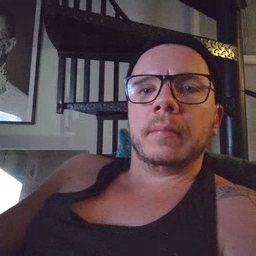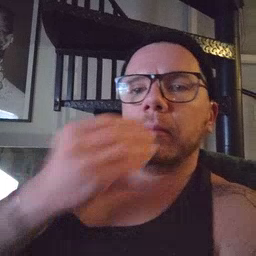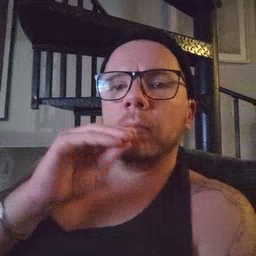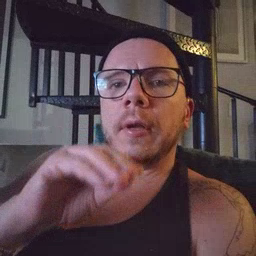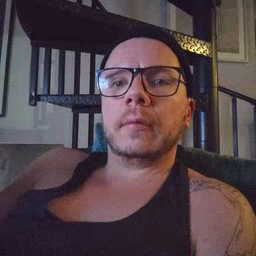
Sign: kiss